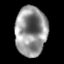
Tissue: lung
Cell type: Epithelial cells
Senescence score: 0.2024
Nuclear area (px): 1532
Mean DAPI intensity: 146.941